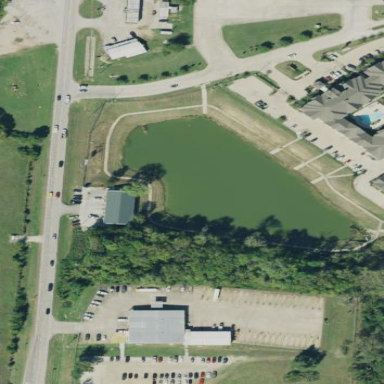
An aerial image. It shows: Retention basin with water.